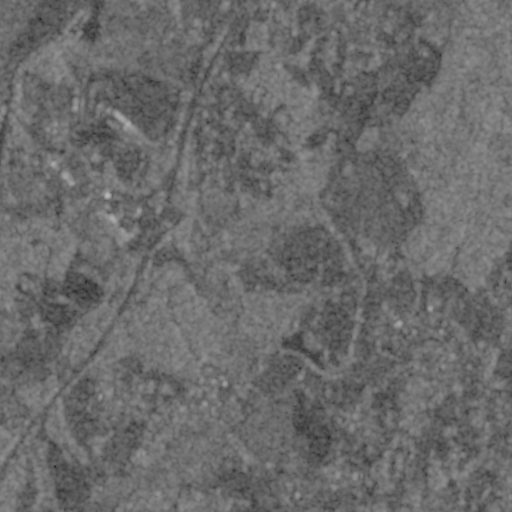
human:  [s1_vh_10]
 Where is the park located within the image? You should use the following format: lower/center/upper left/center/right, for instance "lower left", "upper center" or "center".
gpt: The park is located in the lower left of the image.
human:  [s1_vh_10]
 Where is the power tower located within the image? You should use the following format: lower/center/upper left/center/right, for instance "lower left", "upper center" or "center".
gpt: The power tower is located in the upper right of the image.
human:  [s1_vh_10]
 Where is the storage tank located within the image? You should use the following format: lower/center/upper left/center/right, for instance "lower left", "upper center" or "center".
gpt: The storage tank is located in the lower right of the image.
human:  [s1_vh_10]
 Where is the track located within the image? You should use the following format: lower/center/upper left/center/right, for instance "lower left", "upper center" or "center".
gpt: The track is located in the upper left of the image.
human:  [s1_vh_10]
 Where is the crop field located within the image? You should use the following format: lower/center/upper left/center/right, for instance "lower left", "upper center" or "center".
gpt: There is no crop field in the image.

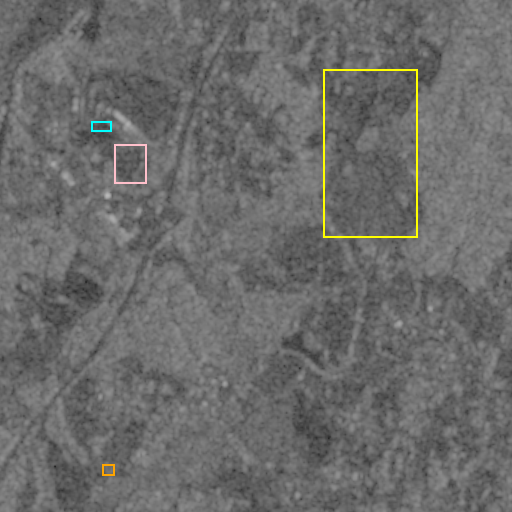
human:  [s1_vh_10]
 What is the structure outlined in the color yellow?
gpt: The structure outlined in yellow is a crop field.
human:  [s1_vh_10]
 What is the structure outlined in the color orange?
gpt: The structure outlined in orange is a park.
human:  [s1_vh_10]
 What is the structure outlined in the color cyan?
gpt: The structure outlined in cyan is a parking lot.
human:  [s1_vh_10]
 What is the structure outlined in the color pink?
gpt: The structure outlined in pink is a track.
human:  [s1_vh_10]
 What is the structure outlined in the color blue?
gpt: There is no blue outline.